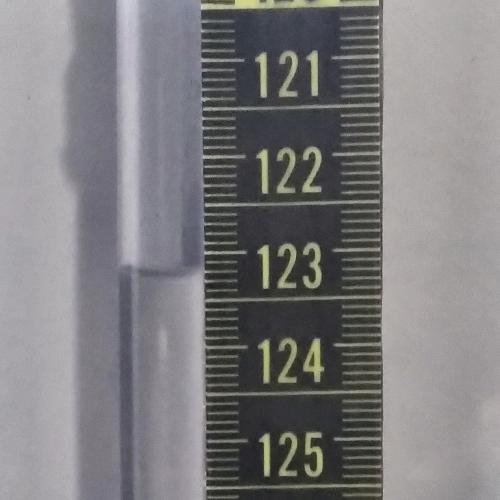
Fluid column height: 123.2 cm